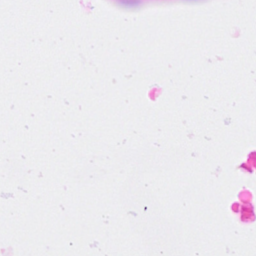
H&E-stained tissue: Breast